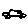
Label: car